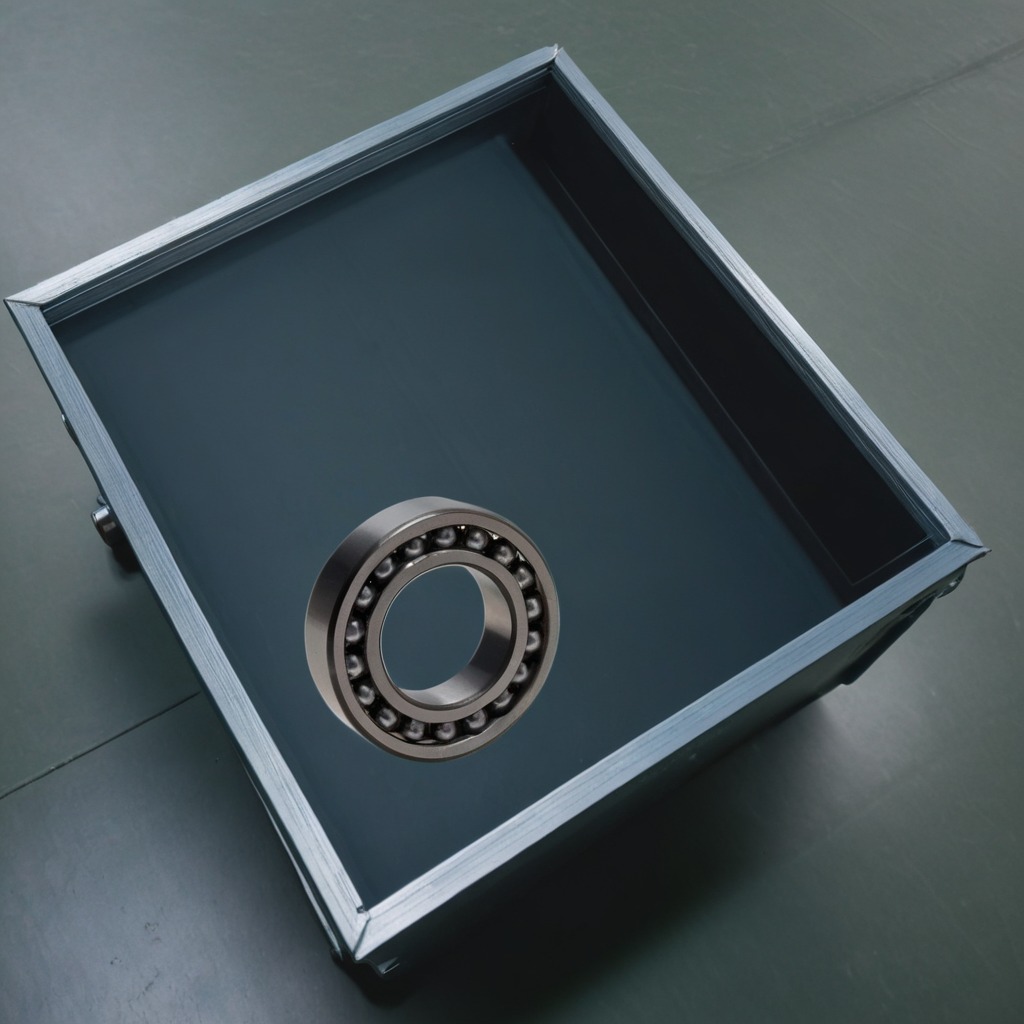
A metal ball bearing is lying on the toolbox surface.